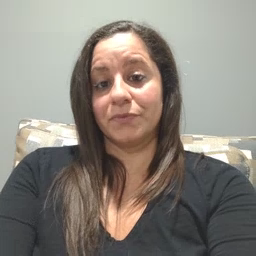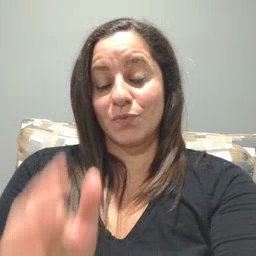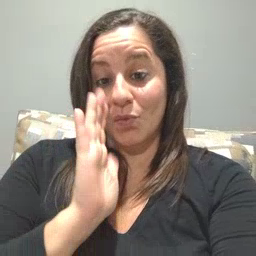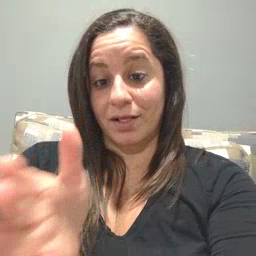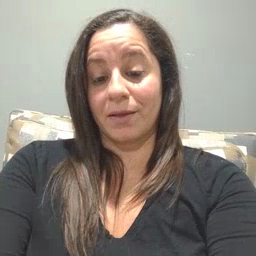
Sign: will